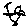
Label: bird